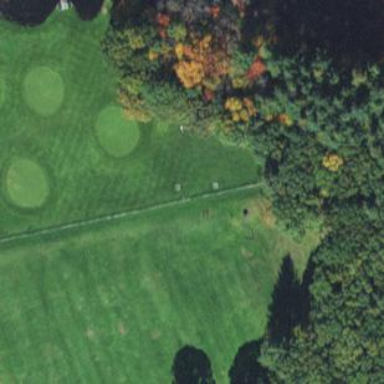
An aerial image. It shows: Golf tee.